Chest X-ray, PA view. Patient: 36 years old, sex M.
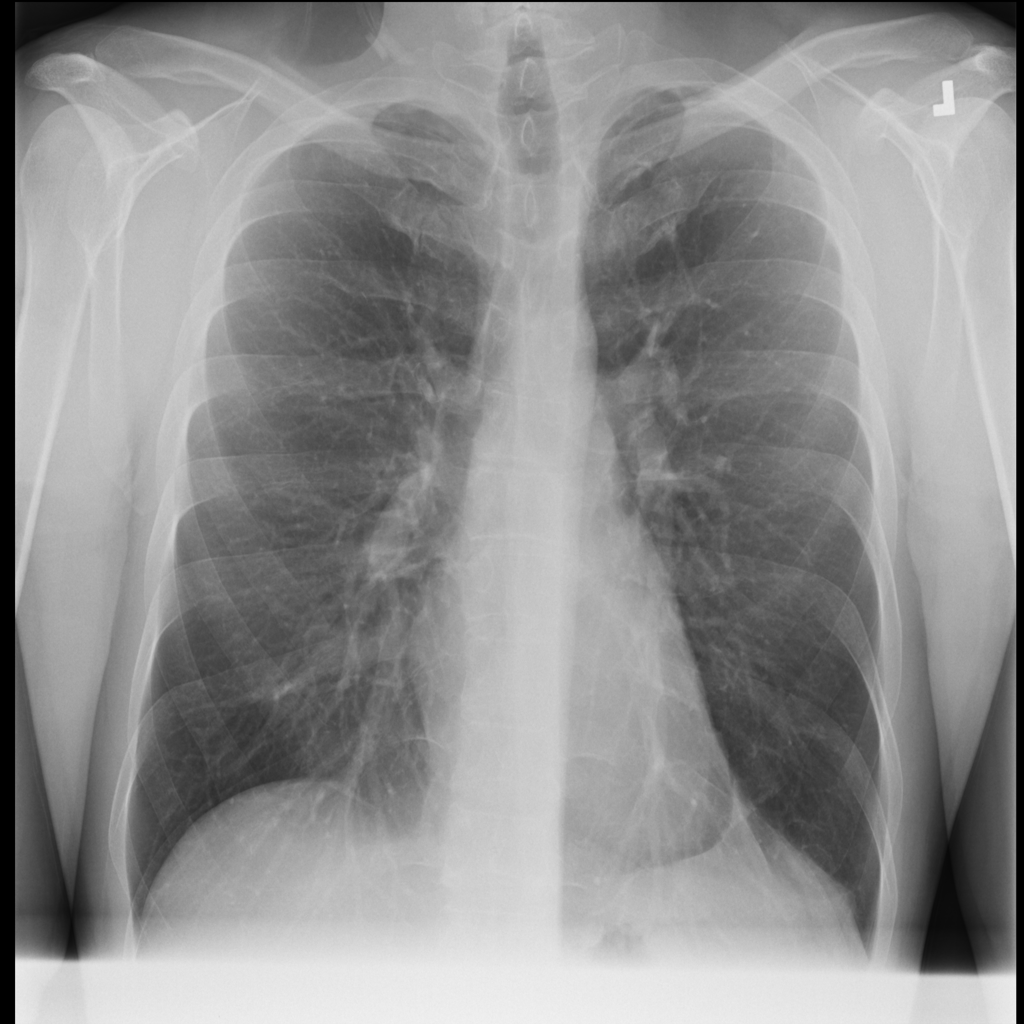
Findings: No Finding